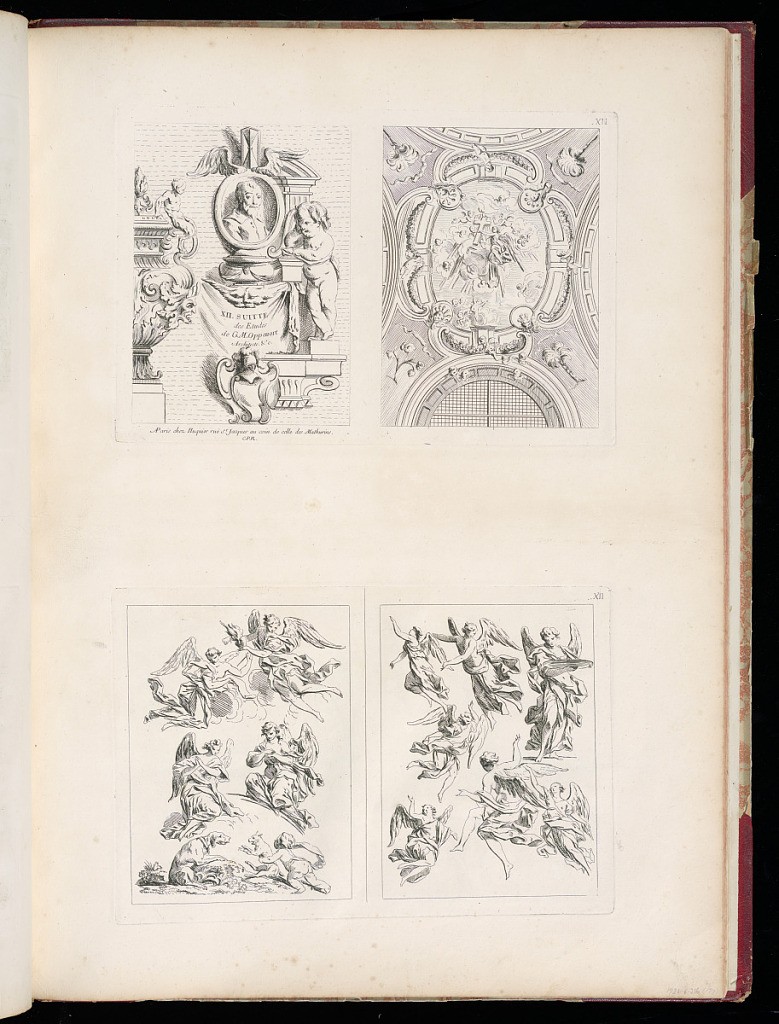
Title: Title Page
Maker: Gilles-Marie Oppenord, French, 1672–1742
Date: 1749-1761
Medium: Etching and engraving on laid paper
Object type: Bound print
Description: Page printed with two plates (each divided into two) depicting architecture fragments, including a vase, putti, a portrait medallion, a ceiling, and sculpted angels. The left side of the upper plate functions as the title page. Both plates are numbered, neither are signed.